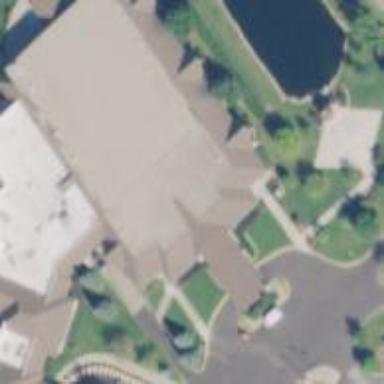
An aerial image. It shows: Events venue building.